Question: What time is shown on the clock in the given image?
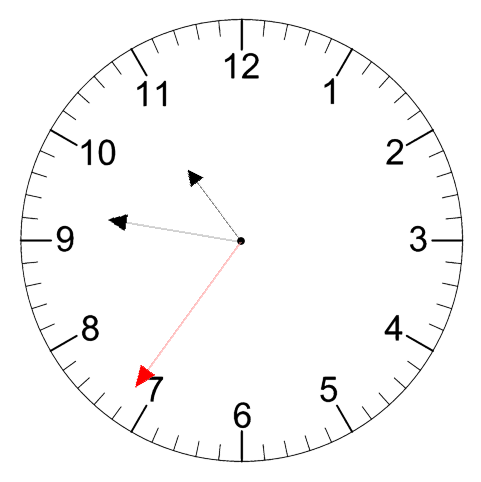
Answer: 10:46:36